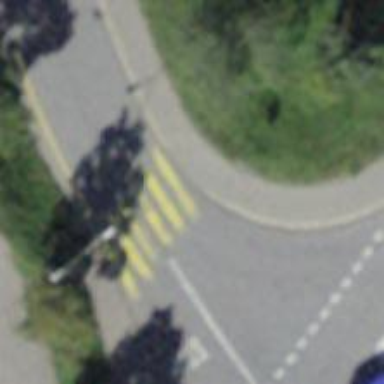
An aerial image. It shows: Zebra crossing on the road.